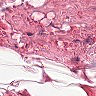
Metastatic tissue present: no